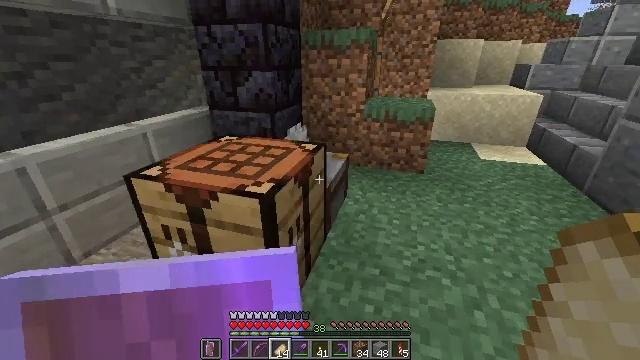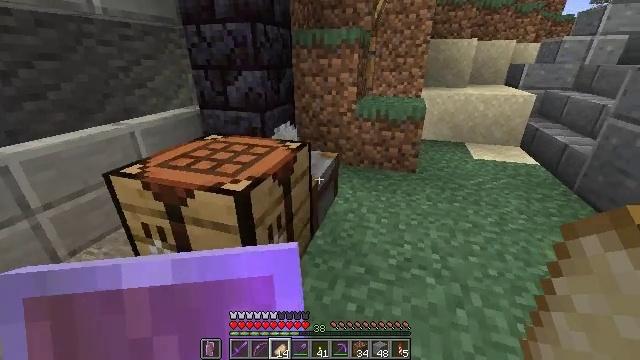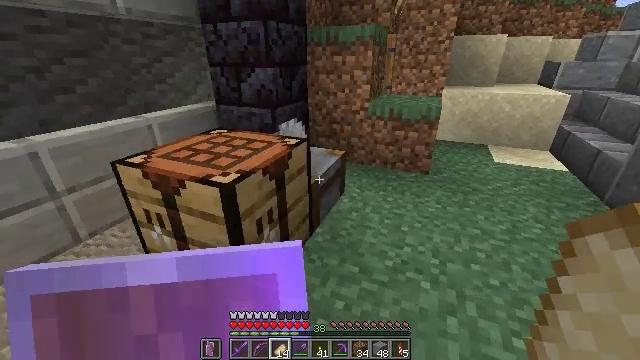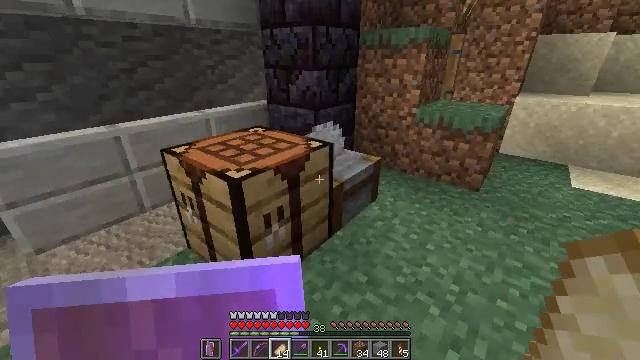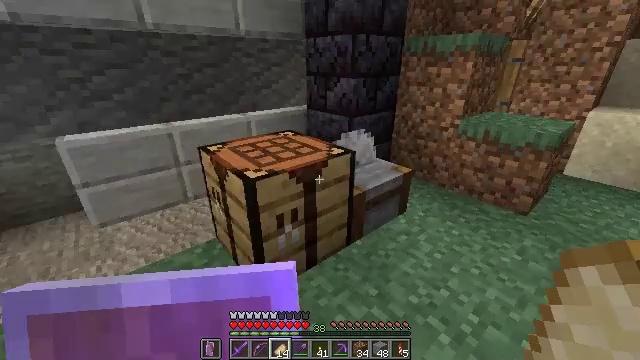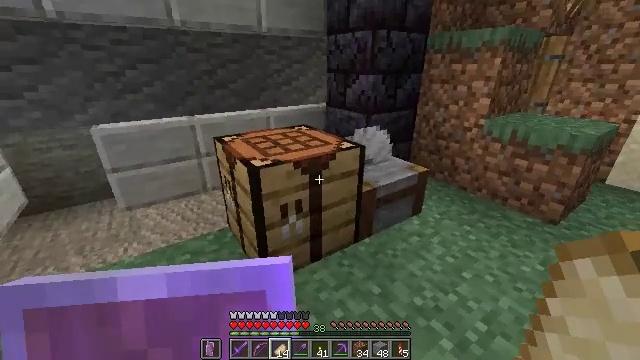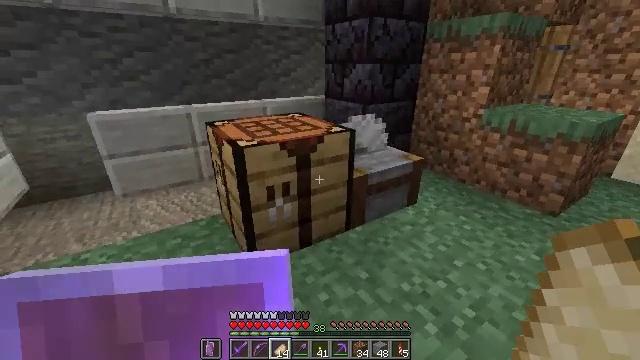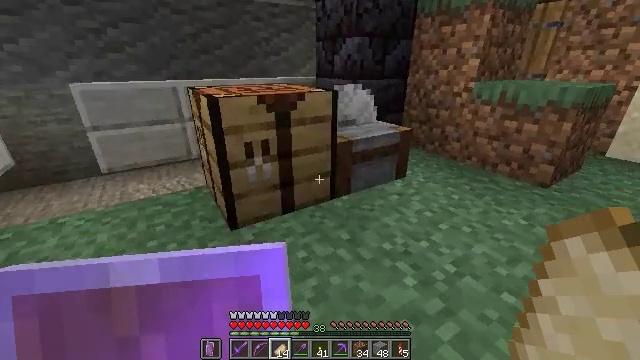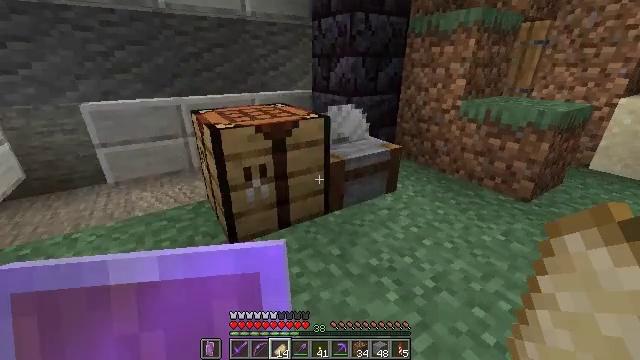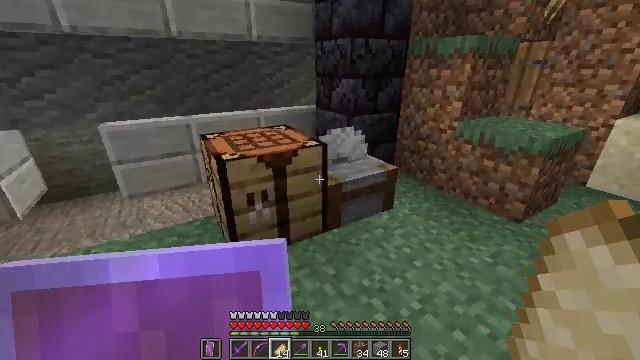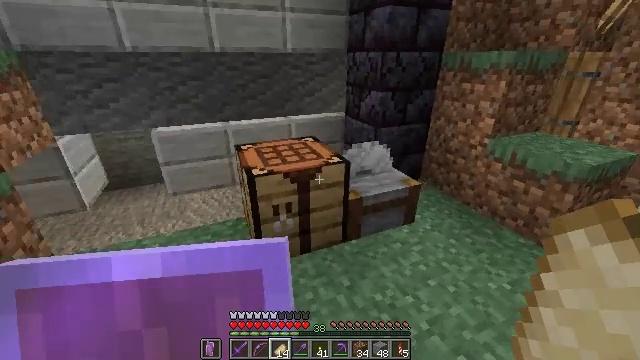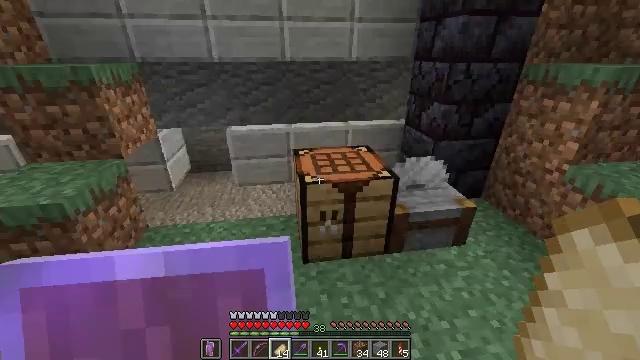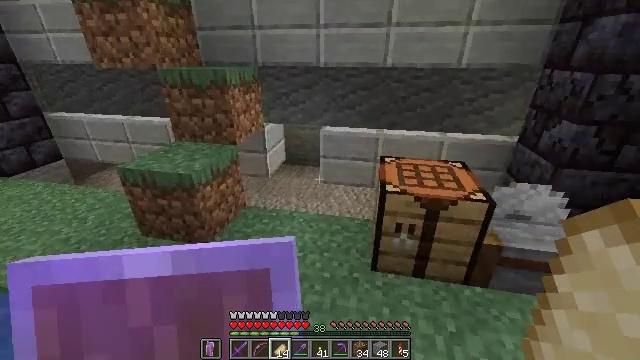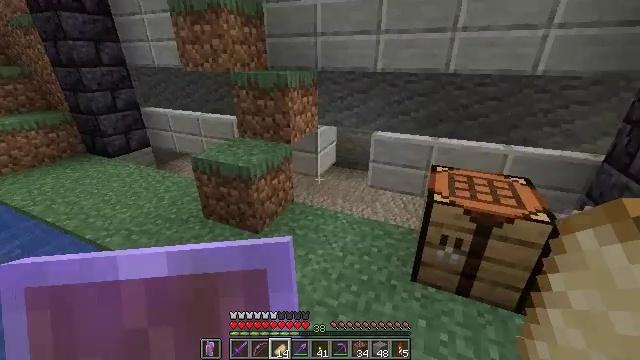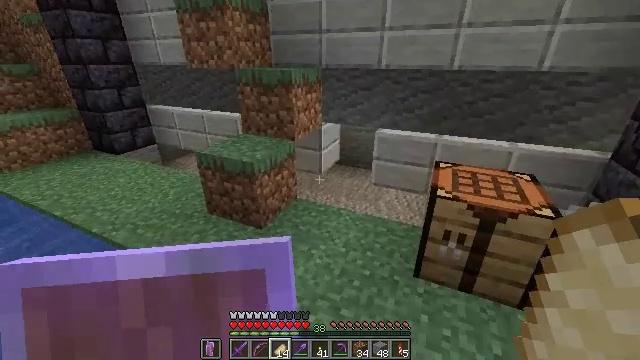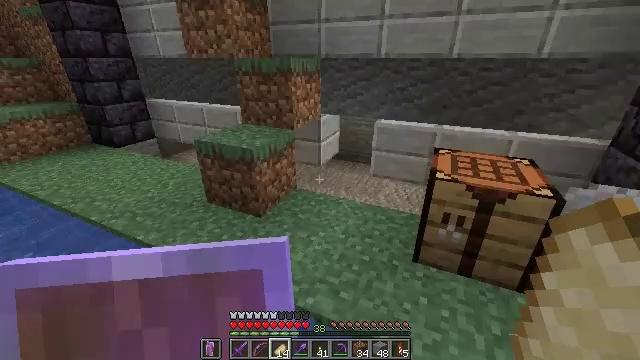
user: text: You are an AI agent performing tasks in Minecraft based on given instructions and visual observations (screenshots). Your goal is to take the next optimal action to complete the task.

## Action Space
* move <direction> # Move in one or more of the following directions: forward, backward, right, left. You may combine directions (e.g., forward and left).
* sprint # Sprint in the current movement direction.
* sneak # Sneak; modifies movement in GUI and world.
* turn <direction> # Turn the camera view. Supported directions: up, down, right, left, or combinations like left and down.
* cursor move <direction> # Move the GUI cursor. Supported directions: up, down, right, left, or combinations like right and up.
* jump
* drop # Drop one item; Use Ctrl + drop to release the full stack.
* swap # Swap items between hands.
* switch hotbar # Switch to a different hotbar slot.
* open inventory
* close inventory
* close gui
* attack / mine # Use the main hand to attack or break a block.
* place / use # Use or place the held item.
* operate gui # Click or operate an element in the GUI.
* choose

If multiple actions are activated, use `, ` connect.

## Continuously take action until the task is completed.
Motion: motion action
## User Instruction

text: Left click to collect the wall torch.
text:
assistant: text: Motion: move right
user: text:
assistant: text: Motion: move right, turn left
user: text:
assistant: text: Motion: move right, turn left
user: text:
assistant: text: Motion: move right, turn left and up
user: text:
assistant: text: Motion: move right, turn left
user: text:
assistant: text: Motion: move right, turn left
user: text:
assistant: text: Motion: move right
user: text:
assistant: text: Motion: move right
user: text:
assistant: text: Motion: move right, turn left
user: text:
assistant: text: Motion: move right, turn left and down
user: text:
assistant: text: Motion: turn left and down
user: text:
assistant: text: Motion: turn left
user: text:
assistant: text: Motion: turn left
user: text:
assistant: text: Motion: no_op
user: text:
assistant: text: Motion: no_op
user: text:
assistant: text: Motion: move forward
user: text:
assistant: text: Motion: move forward
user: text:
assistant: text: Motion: move forward
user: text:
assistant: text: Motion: move forward
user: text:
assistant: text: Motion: move forward, jump
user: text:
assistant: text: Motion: move forward, jump
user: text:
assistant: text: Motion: move forward, jump
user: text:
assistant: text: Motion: move forward, jump
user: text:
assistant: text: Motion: move forward, jump
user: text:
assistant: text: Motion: move forward, jump
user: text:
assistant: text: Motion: move forward, jump
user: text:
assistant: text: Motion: move forward, jump
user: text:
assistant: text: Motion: move forward, jump
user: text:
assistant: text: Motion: move forward, turn right, jump
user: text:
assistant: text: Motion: move forward, turn right, jump